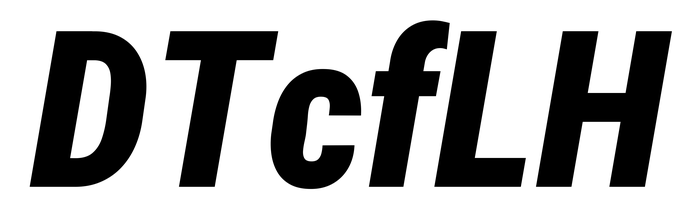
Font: Roboto-Italic_Condensed_Black_Italic